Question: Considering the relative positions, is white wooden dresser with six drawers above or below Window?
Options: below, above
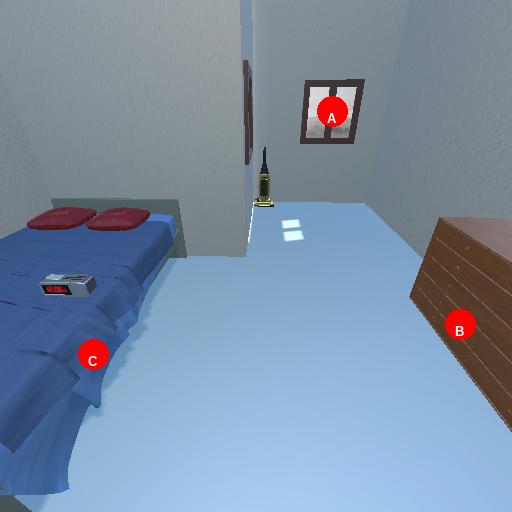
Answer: below